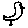
Label: bird